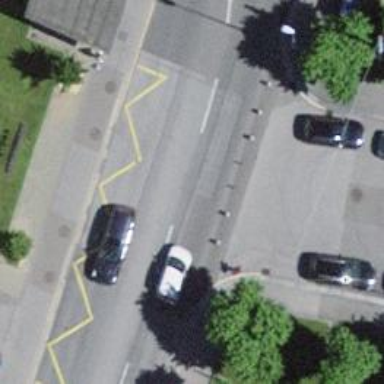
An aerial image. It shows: Bollard.